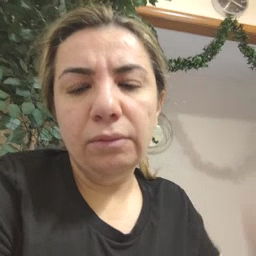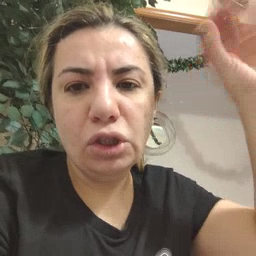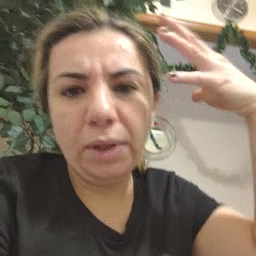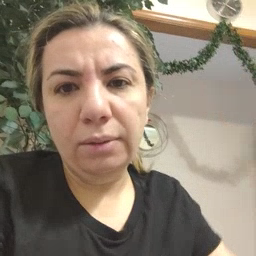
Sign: sun